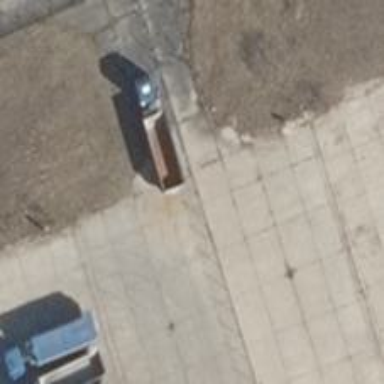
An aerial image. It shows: Driveway with concrete plates as its surface.